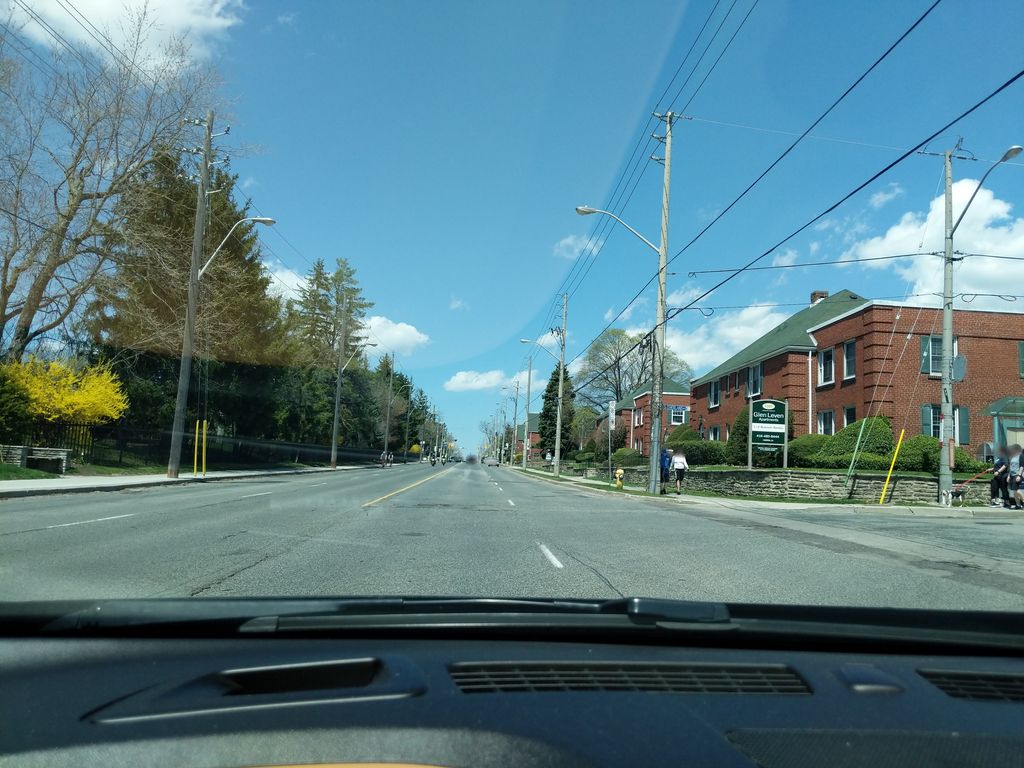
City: toronto